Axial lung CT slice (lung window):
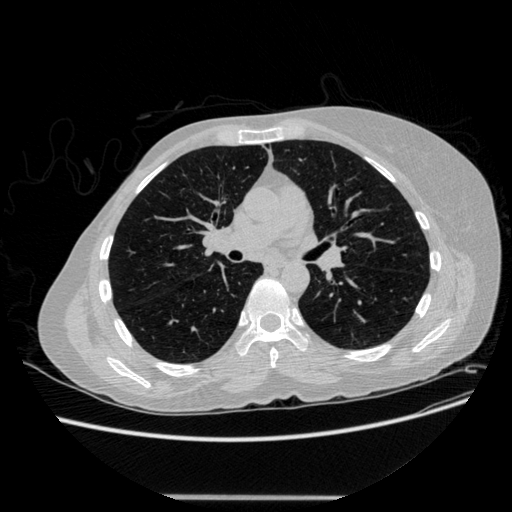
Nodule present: no